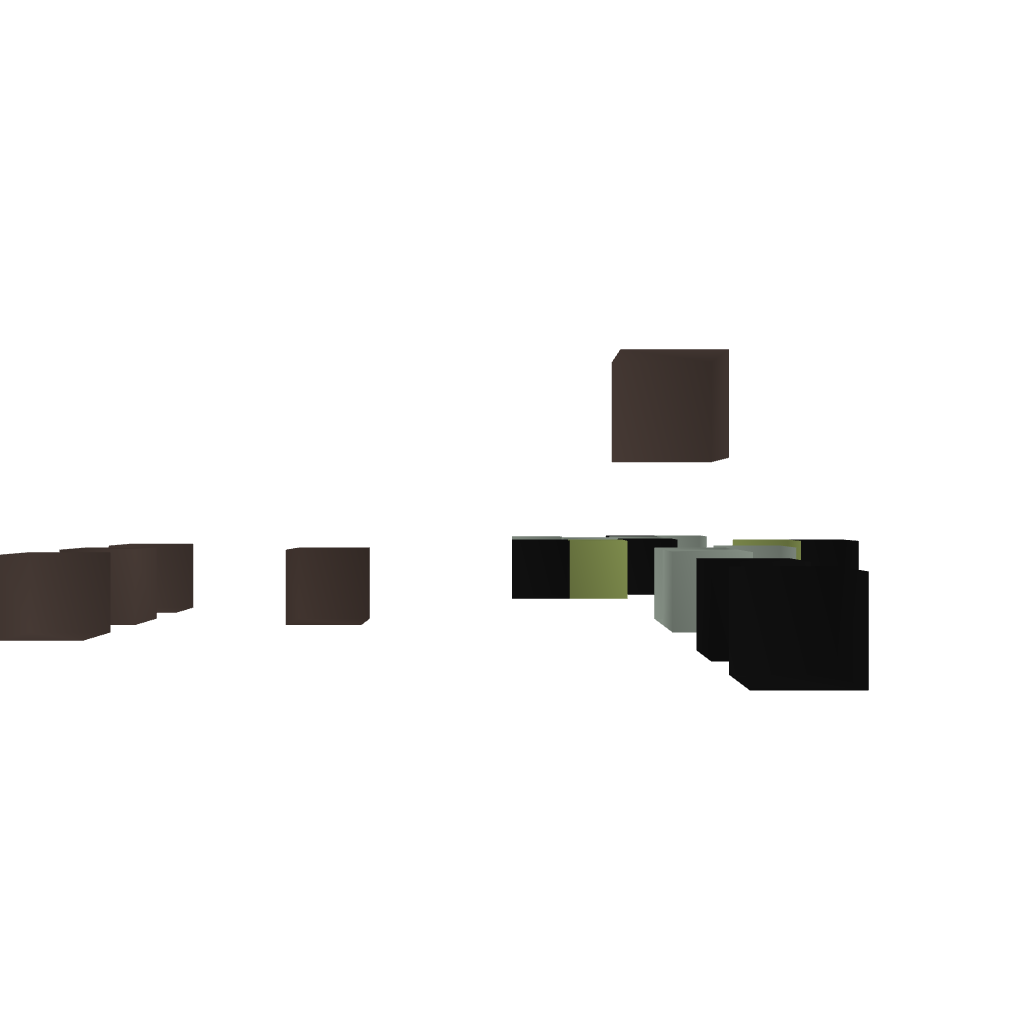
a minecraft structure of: Snowball Turret